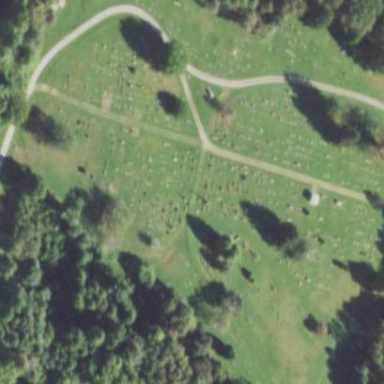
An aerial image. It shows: Cemetery.